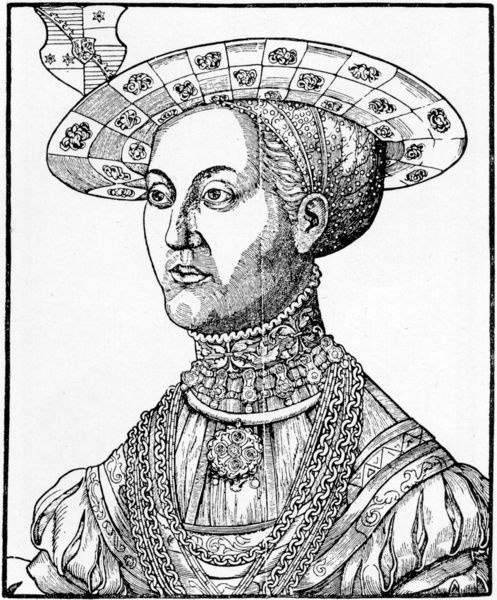
Titel: Bildnis der Landgräfin Christine von Hessen
Künstler: Hans Brosamer
Institution: (Seriendruck)
Schlagwörter: mann, schatten, weiß, frau, grau, haar, hut, kleid, kleider, mund, nase, ohr, profil, schmuck, schwarz, stirn, zeichnung, blick, dame, haube, muster, ornament, augen, bluse, gesicht, kragen, mensch, rahmen, ärmel, bildnis, hals, halskrause, portrait, porträt, bestickt, gewand, haare, reich, adel, spitzen, augenbrauen, brosche, brustbild, kinn, ohren, perlen, puffärmel, renaissance, schulter, kopfbedeckung, holzschnitt, wangen, papier, kette, grafik, schattierung, könig, wange, krempe, lider, kreuz, druck, druckgraphik, schwarz weiss, schraffur, schraffuren, radierung, stich, ketten, orden, krause, tracht, wappen, halbprofil, anhänger, amulett, medallion, hellgrau, rosette, mittelalter, mönch, luther, reichtum, adelig, prunk, verzeirung, netz, kostbar, fra, seriendruck, hochmittelalter, haarnetz, netzt, hessen, landgräfin, juwelen, sibylle, protz, brsche, schaffiert, ärmelk, hässliche, hkragen, partrai